Question: I can't figure out how to make visible the bottom part of the slider in this row where i used clip-path to make the background with angled top and bottom. I tried z-index, overflow and position:relative in combination with all elements but nothing helped:
<URL>

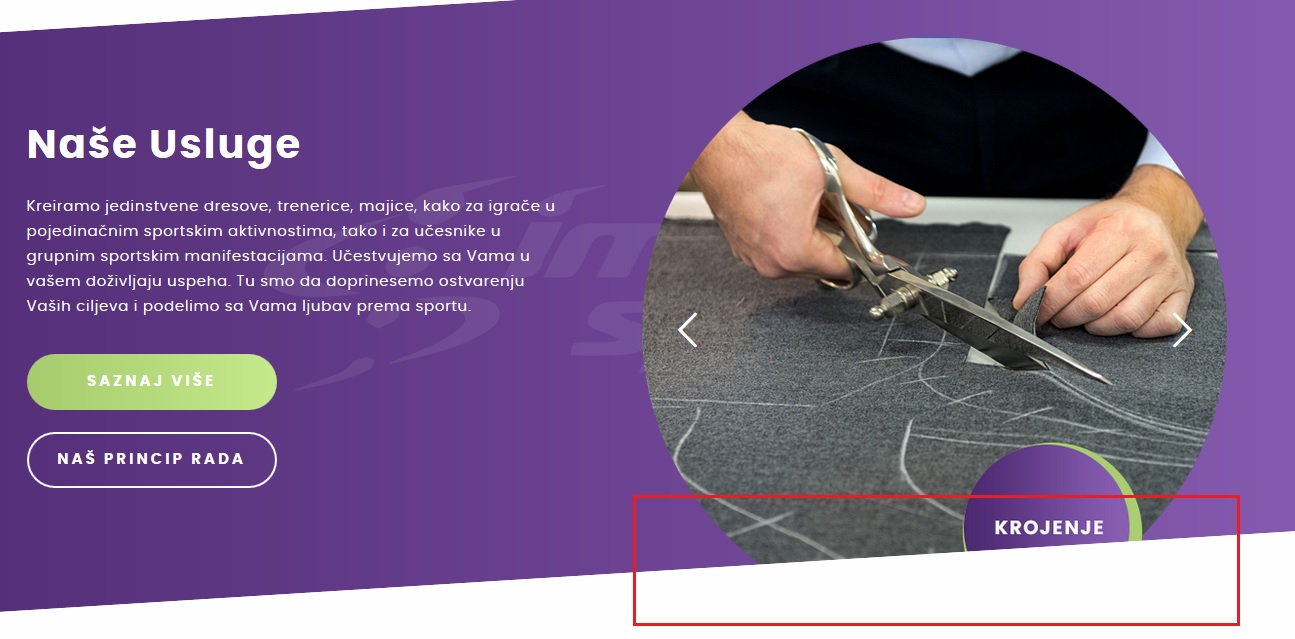
Answer: As I commented above here is an alternative to create the background without the use of clip-path which is also better supported and easier to manage:
'''
.slide {
--s: 40px; /* Change this to control the angle*/
height: 300px;
background:
linear-gradient(to top left ,purple 50%,#0000 51%) top,
linear-gradient(purple 0 0) center,
linear-gradient(to bottom right ,purple 50%,#0000 51%) bottom;
background-size: 100% var(--s),100% calc(100% - 2*var(--s));
background-repeat: no-repeat;
}
'''
'''
<div class="slide">
</div>
'''